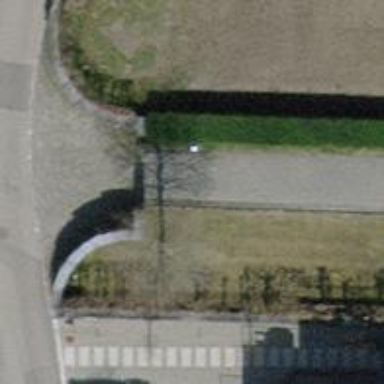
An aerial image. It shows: Gate.